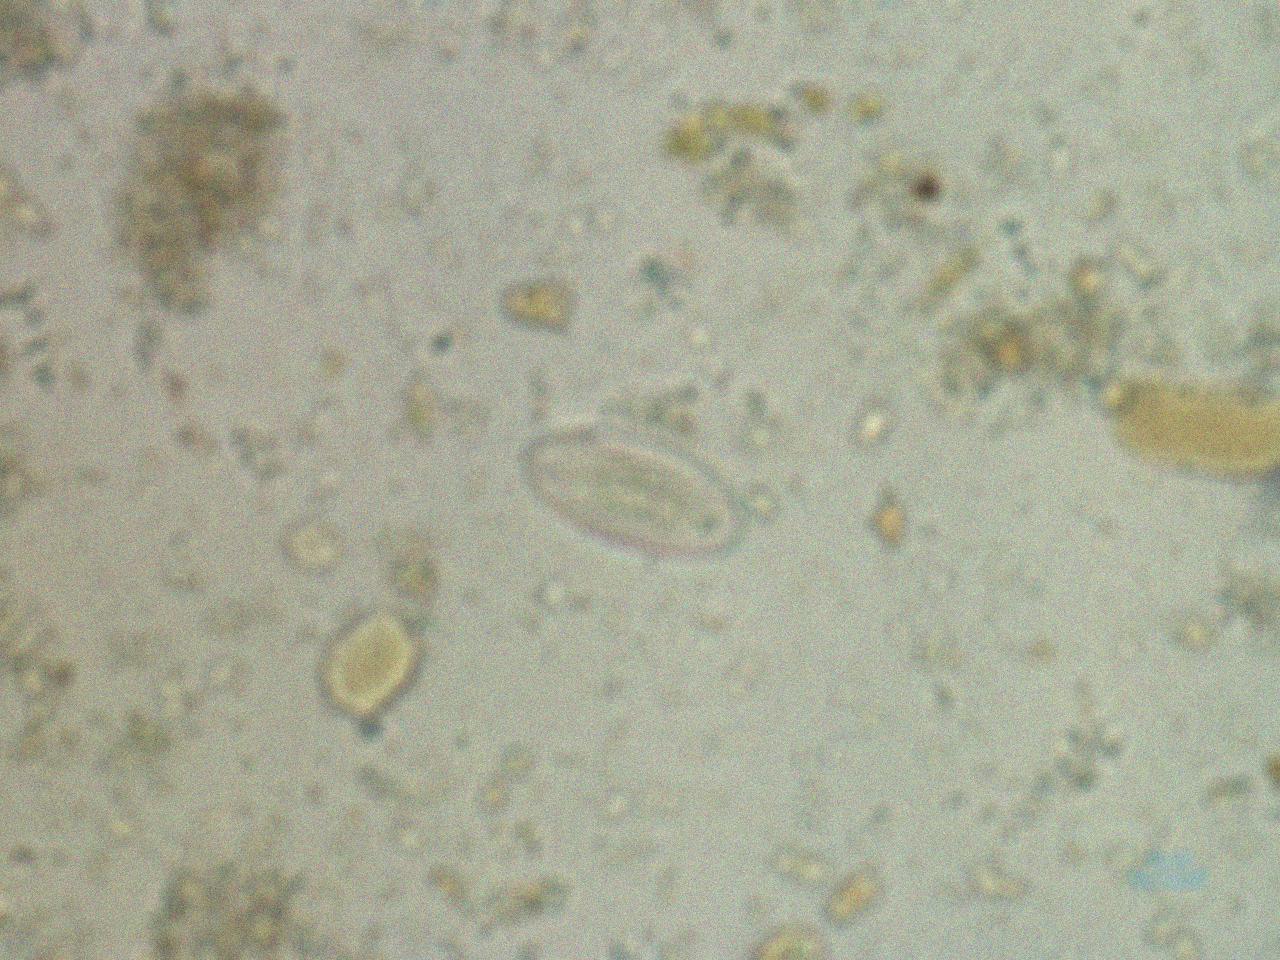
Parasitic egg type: Enterobius vermicularis